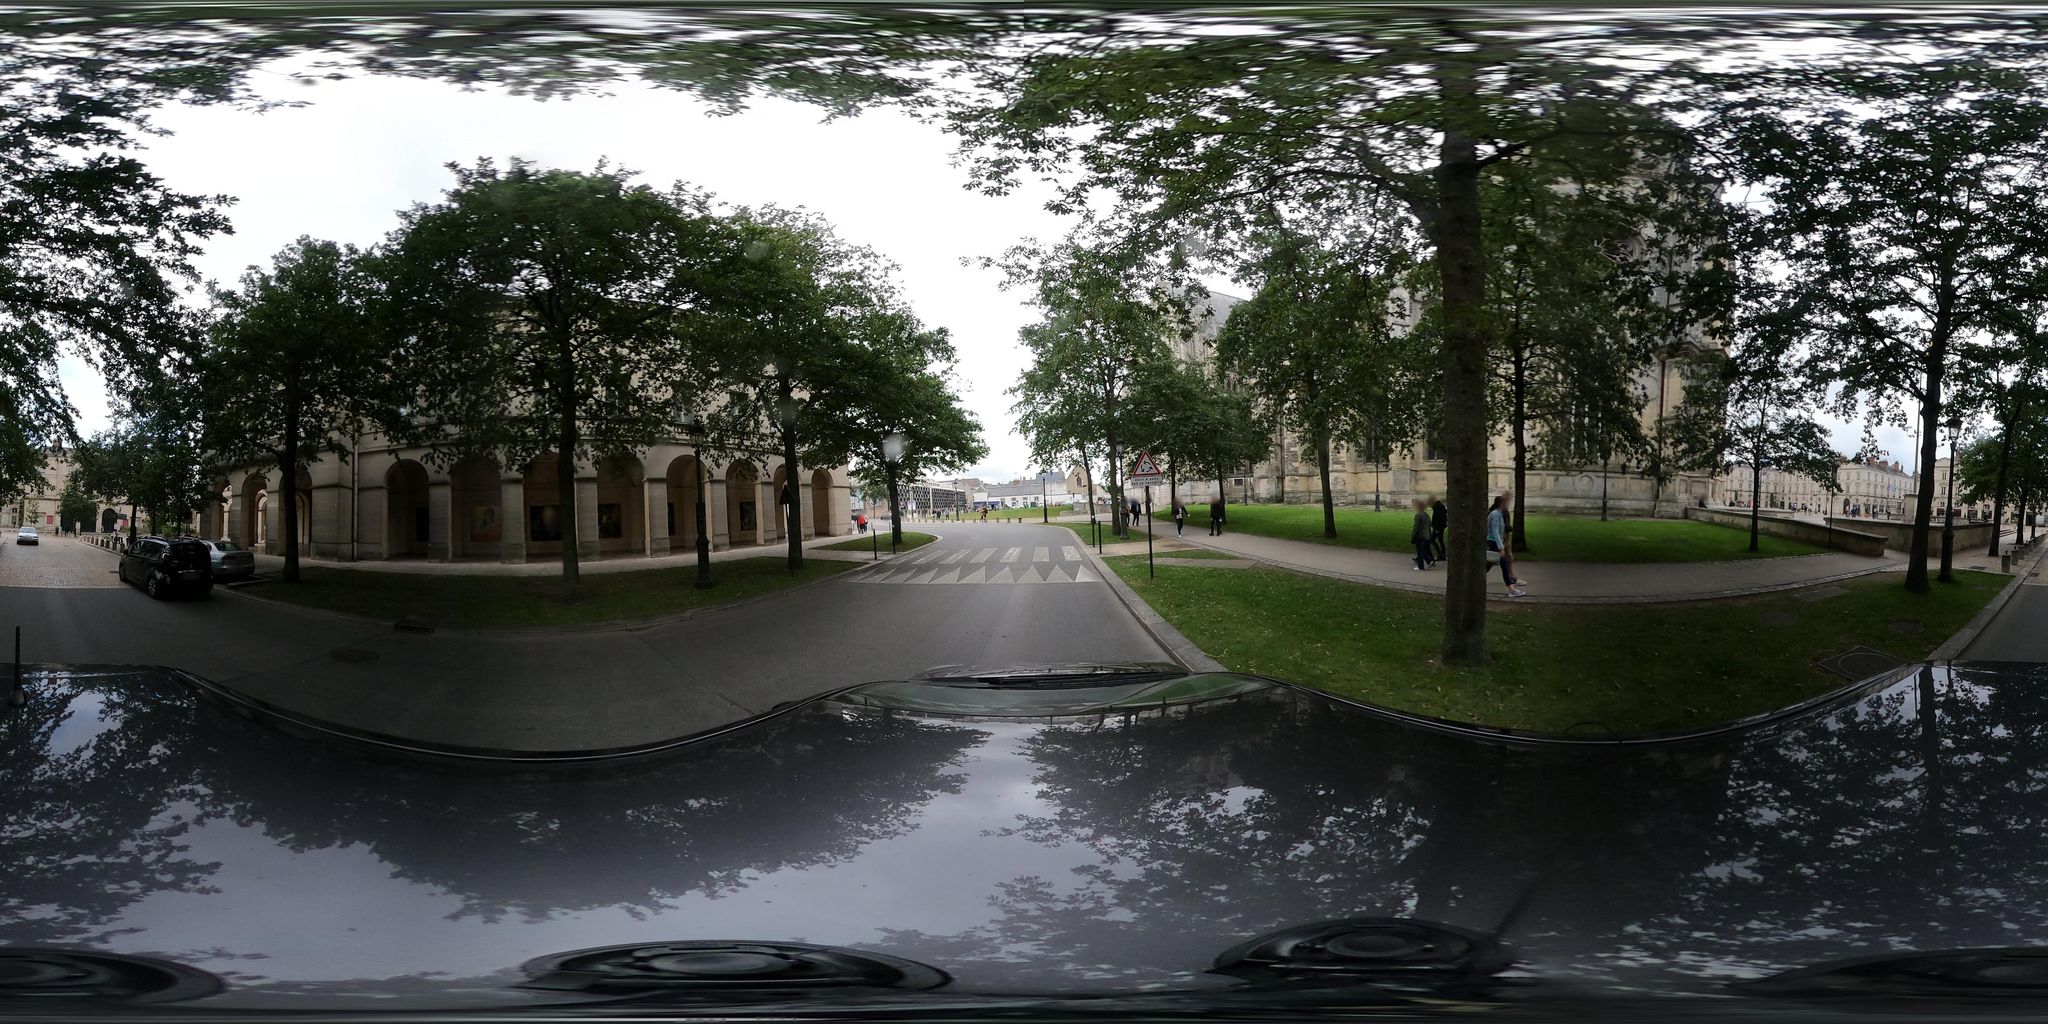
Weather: clear
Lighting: day
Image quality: slightly poor
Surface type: cycling surface
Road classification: tertiary, living_street
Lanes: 2
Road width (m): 6
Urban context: urban centre
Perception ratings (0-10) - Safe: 8.02, Lively: 7.19, Beautiful: 8.6, Boring: 1.76, Depressing: 3.36, Wealthy: 8.15